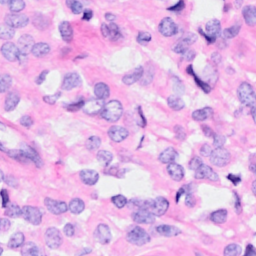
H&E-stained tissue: Breast